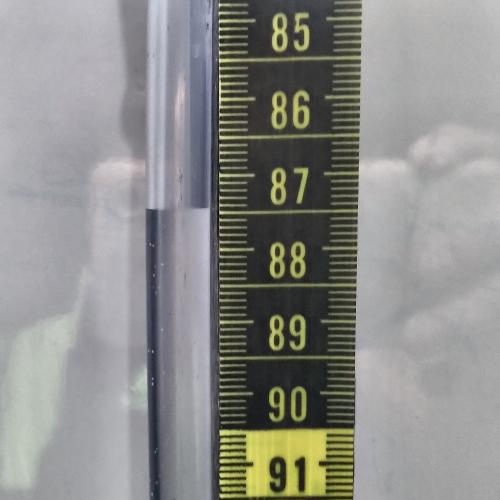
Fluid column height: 87.5 cm